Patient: sex M, age 68
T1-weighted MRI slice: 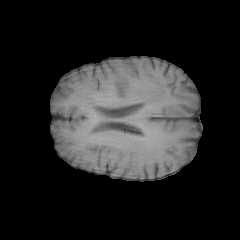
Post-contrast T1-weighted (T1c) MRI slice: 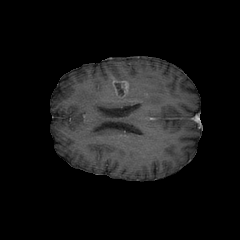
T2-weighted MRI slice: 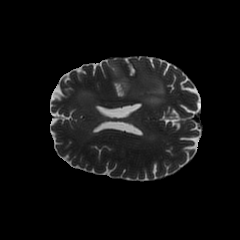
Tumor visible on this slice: yes
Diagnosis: Glioblastoma, IDH-wildtype
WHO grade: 4